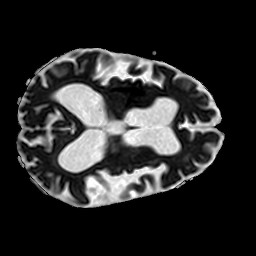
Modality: ADC
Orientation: axial
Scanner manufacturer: philips
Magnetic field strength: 3 T
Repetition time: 4.385 s
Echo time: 0.06024 s